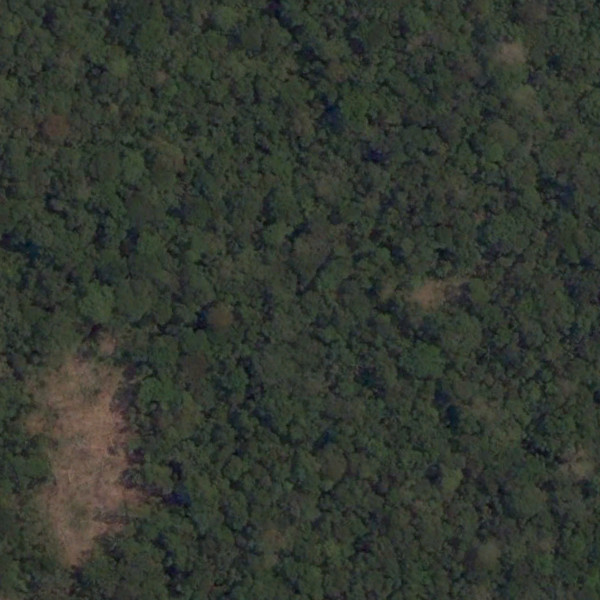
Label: Forest